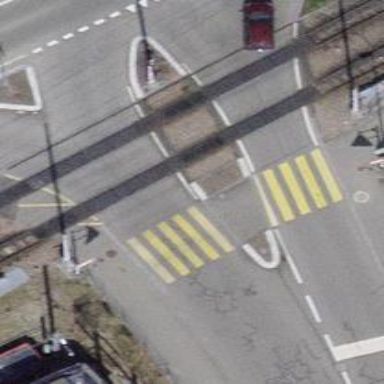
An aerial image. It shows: Zebra crossing with uncontrolled intersection and pedestrian island.